Теплообменник состоит из двух тонких коаксиальных труб и имеет длину $L = 5~м$. По внутренней трубе течёт кофе, а по внешней во встречном направлении молоко (см. рисунок).  Молоко поступает в теплообменник при температуре $t_1 = 10^\circ С$, а кофе — с противоположной стороны при температуре $t_2 = 90^\circ С$. Если в единицу времени по трубам теплообменника в каждую сторону протекает одинаковая масса жидкостей $\mu$, то к выходу из него молоко успевает нагреться до температуры $t_3 = 60^\circ С$.
Определите температуру $t_4$ кофе на выходе из теплообменника.
На каком расстоянии $s$ друг от друга находятся участки труб, в которых температуры кофе и молока одинаковы?
Какими станут температуры молока $t_3'$ и кофе $t_4'$, вытекающих из теплообменника, если увеличить скорость обоих потоков в два раза, сохранив их температуры на входе? $\textit{Указание:}$ Мощность теплопередачи через небольшую площадку внутренней трубы пропорциональна разности температур контактирующих с ней жидкостей. Теплообменом с окружающей средой можно пренебречь. Плотности и удельные теплоёмкости кофе и молока считать одинаковыми.
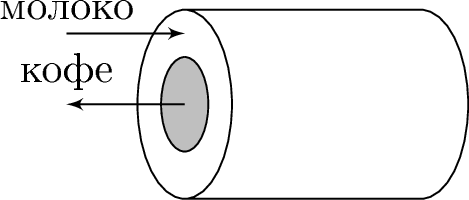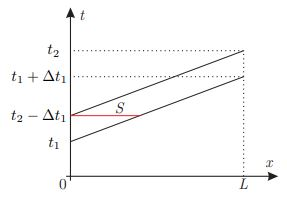
Определите температуру $t_4$ кофе на выходе из теплообменника.
Решение: В установившемся режиме температура вдоль трубы меняется линейно. Это можно показать, рассмотрев изменение температуры на небольшом смещении вдоль трубы. Из уравнения теплового баланса следует, что изменения температур жидкостей одинаковы (здесь учтено, что за одинаковое время обмениваются теплом одинаковые массы жидкостей). Другими словами, если в некоторой месте теплообменника температуры кофе и молока равны $t_{к}$ $t_{м}$ соответственно, то на небольшом расстоянии $\Delta x$ они станут равны $t_{к}+\Delta t$ и $t_{м}+\Delta t$, при этом сохранится разность температур и мощность теплообмена. Пошагово можно повторять эту процедуру до другого края теплообменника. Распределение температур вдоль труб приведено на графике (см. рисунок): $$ \Delta t_{1}=t_{3}-t_{1}=50^\circ С. $$  Так как изменения температур равны, то температура кофе на выходе $$ t_{4}=t_{2}-\Delta t_{1}=40^{\circ}С. $$
Ответ: $$ t_{4}=t_{2}-\Delta t_{1}=40^{\circ}С. $$

На каком расстоянии $s$ друг от друга находятся участки труб, в которых температуры кофе и молока одинаковы?
Решение: Расстояние $s$ между участками труб с одинаковыми температурами можно найти из подобия треугольников: $$ \frac{s}{L}=\frac{t_{2}-\Delta t_{1}-t_{1}}{\Delta t_{1}}, \text { откуда } s=3 м. $$
Ответ: $$ s=3~м. $$

Какими станут температуры молока $t_3'$ и кофе $t_4'$, вытекающих из теплообменника, если увеличить скорость обоих потоков в два раза, сохранив их температуры на входе?
Решение: свяжем мощности переданного и полученного тепла: $$ \mu c\Delta t_{1}=\alpha(t_{2}-\Delta t_{1}-t_{1}), $$ где $\alpha$ — некоторая константа, связанная с теплопроводящими свойствами внутренней трубы и жидкостей. После изменения расхода жидкостей до $\mu^{'}=2\mu$ уравнение связи примет вид $$ 2\mu c\Delta t_{1}^{'}=\alpha(t_{2}-\Delta t_{1}^{'}-t_{1}). $$ Здесь учтено, что мощность изменится из-за уменьшения разности температур. Решая систему уравнений относительно нового изменения температур $\Delta t_{1}^{'}$, получим $\Delta t_{1}^{'}=36.4^{\circ}С$. откуда температура на выходе у молока $t_{3}^{'}=46.4^{\circ}С$, у кофе $t_{4}^{'}=53.6^{\circ}С$.
Ответ: $$ t_{3}^{\prime}=46.4^{\circ} С, \quad t_{4}^{\prime}=53.6^{\circ}С. $$
Темы:
T, Всероссийские, Теплота, Температура, Теплообмен